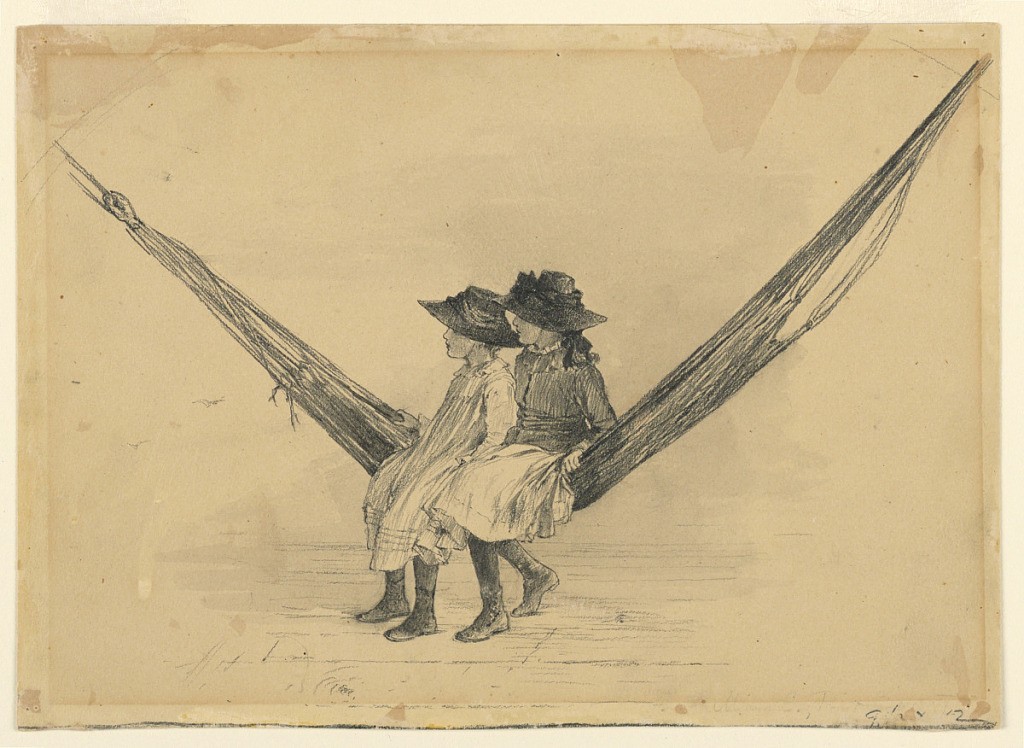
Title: Mary and Eleanor Hague in a Hammock
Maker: Mary A. Hallock Foote, American, 1847–1938
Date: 1883
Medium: Graphite, brush and gray wash on cream wove paper
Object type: Drawing
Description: Two young girls wearing dark bonnets are seated in a hammock, facing left. Their legs are firmly placed on the wooden floor and the hammock streches from upper left to upper right.